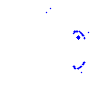
Particle: pion